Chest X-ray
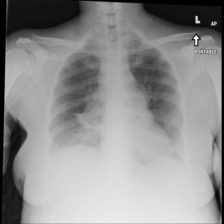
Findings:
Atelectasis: positive
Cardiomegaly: negative
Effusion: negative
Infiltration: negative
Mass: negative
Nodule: negative
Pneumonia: negative
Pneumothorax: negative
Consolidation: negative
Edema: negative
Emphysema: negative
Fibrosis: negative
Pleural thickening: negative
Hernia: negative